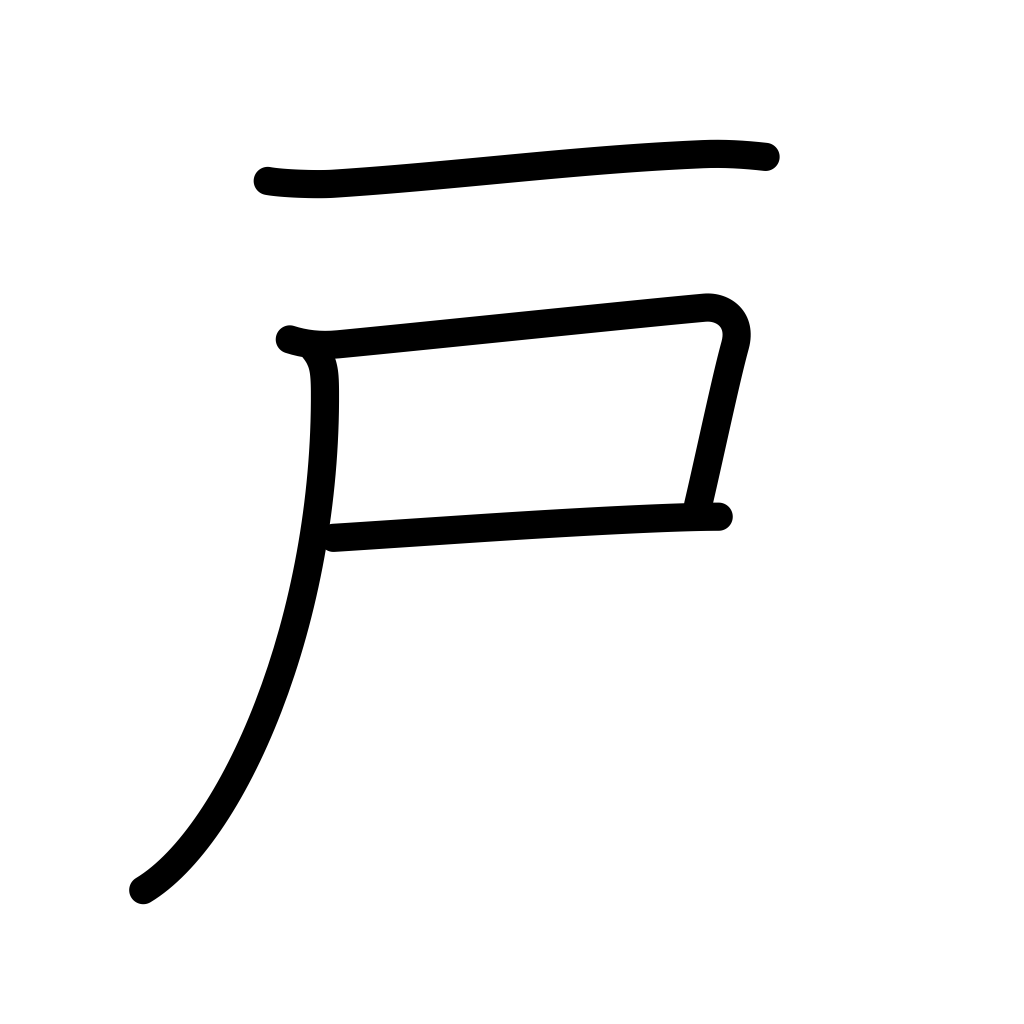
Meaning: door, counter for houses